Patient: sex F, age 35
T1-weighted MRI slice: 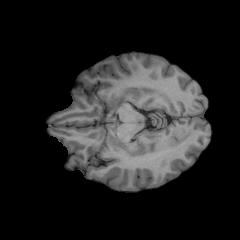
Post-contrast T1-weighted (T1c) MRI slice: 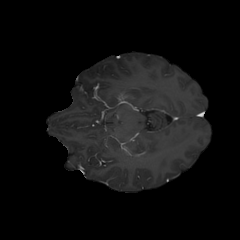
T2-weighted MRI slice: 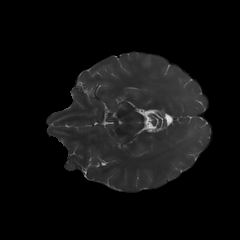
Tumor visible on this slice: no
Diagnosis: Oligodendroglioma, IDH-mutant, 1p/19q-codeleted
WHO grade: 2